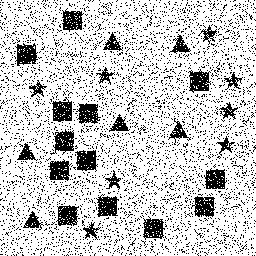
Squares: 13
Triangles: 6
Stars: 8
Total shapes: 27